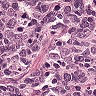
Metastatic tissue present: no